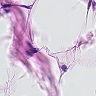
Metastatic tissue present: no